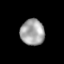
Tissue: lung
Cell type: Epithelial cells
Senescence score: 0.2176
Nuclear area (px): 610
Mean DAPI intensity: 164.479